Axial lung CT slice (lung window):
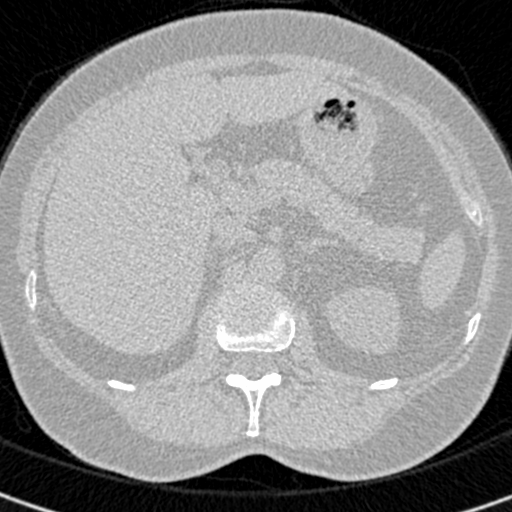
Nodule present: no